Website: bh-photo
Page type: account-selection
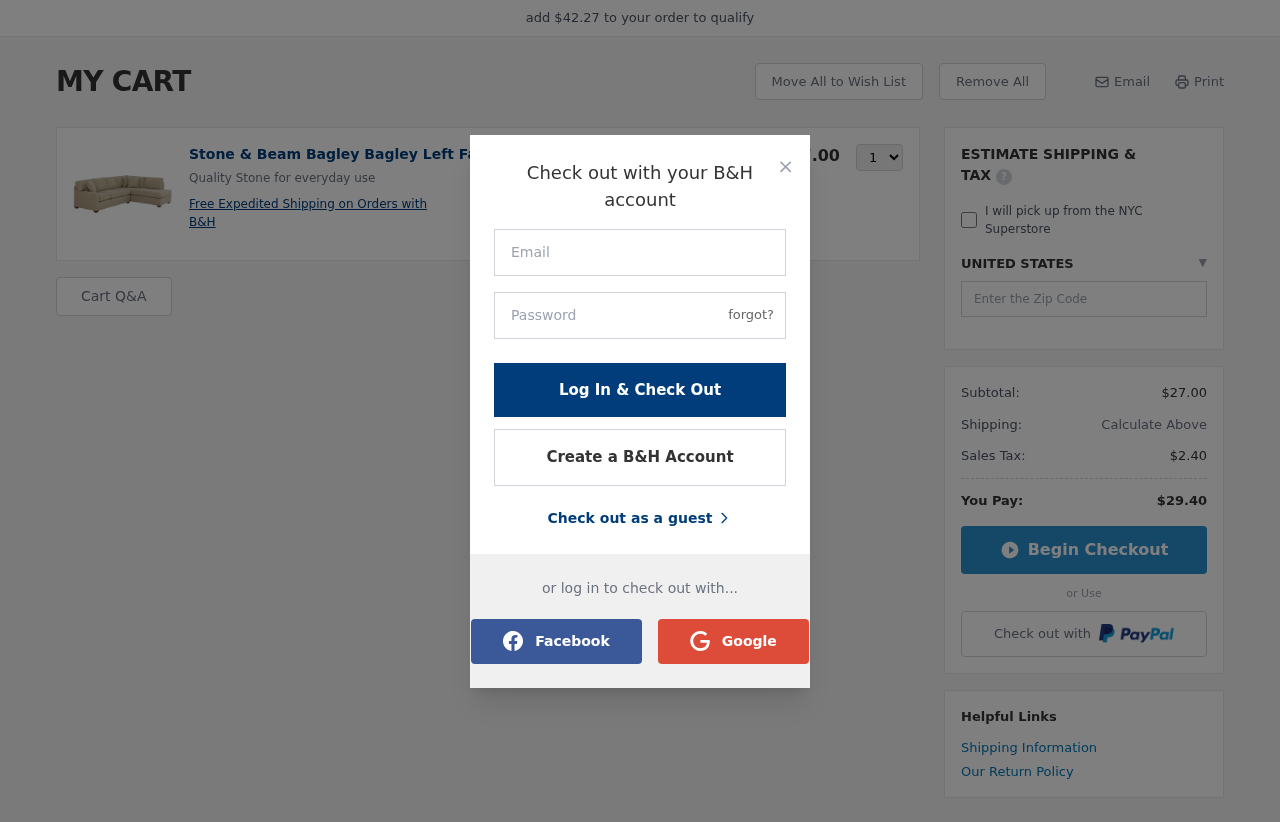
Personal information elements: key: PII_COUNTRY
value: UNITED STATES
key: PII_LOGIN_USERNAME
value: daringomez29
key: PII_POSTCODE
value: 79499
Product elements: key: PRODUCT1_DESC
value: Quality Stone for everyday use
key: PRODUCT1_NAME
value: Stone & Beam Bagley Bagley Left Facing Sofa Fabric
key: PRODUCT1_PRICE
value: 27
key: PRODUCT1_QUANTITY
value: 1
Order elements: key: ORDER_SUBTOTAL
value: $27.00
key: ORDER_TAX
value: $2.40
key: ORDER_TOTAL
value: $29.40
Other elements: key: AMOUNT_TO_QUALIFY
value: $42.27